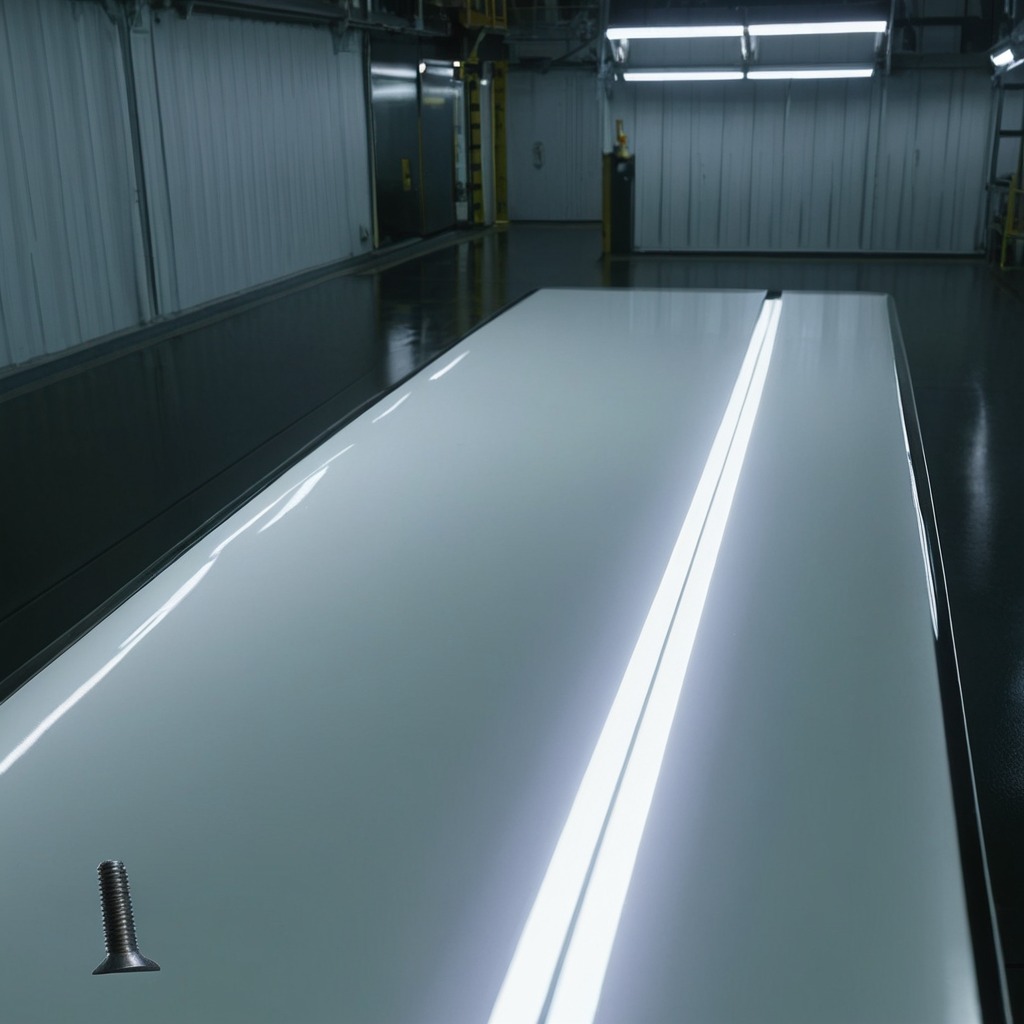
A metal screw is lying on the table.